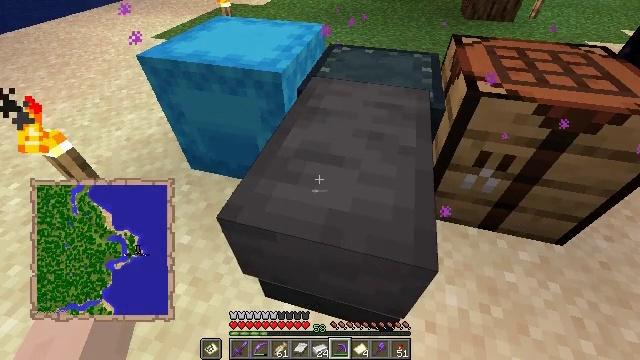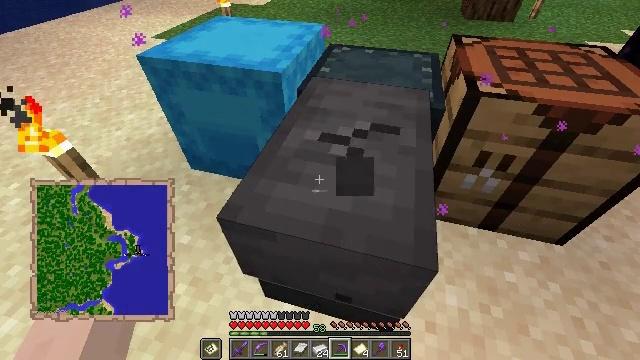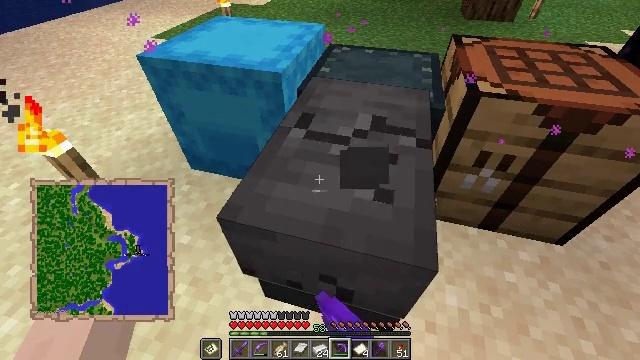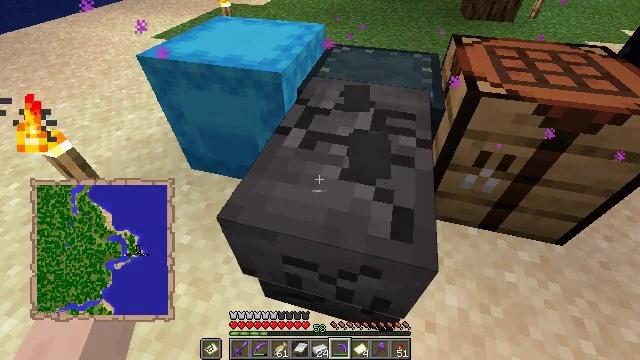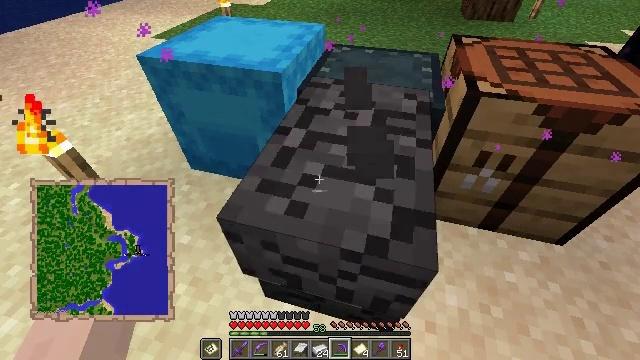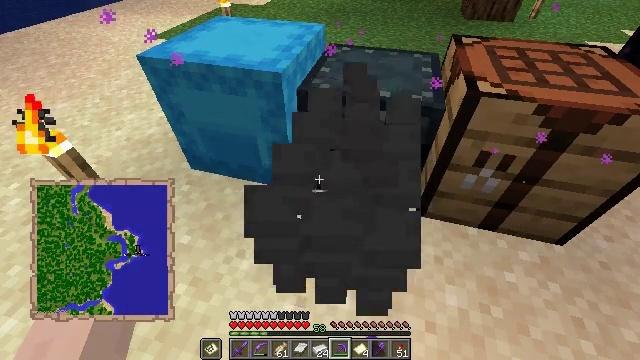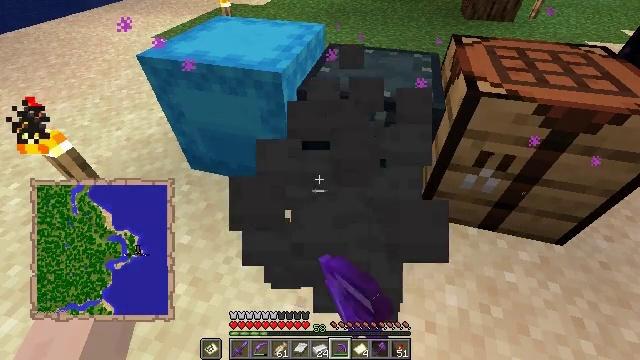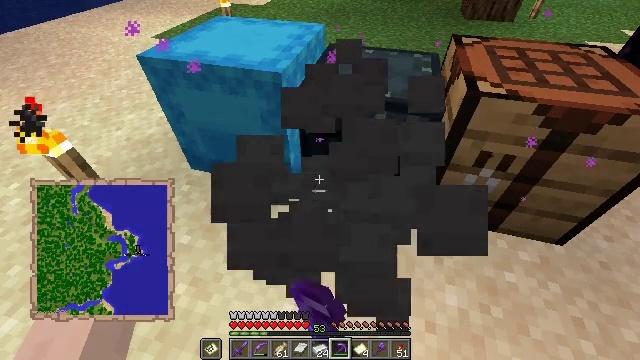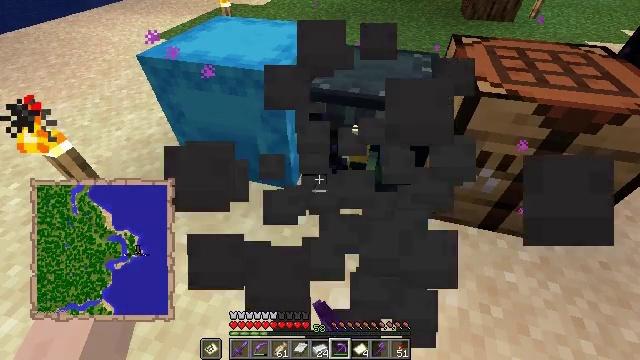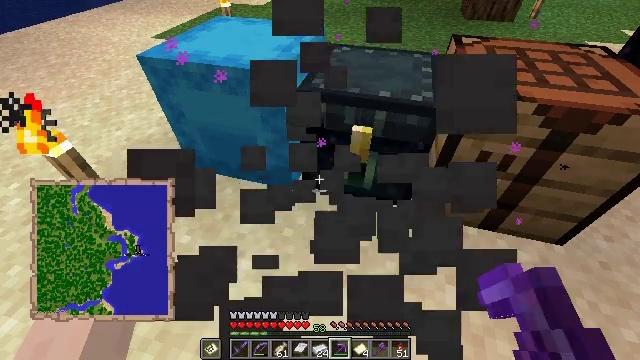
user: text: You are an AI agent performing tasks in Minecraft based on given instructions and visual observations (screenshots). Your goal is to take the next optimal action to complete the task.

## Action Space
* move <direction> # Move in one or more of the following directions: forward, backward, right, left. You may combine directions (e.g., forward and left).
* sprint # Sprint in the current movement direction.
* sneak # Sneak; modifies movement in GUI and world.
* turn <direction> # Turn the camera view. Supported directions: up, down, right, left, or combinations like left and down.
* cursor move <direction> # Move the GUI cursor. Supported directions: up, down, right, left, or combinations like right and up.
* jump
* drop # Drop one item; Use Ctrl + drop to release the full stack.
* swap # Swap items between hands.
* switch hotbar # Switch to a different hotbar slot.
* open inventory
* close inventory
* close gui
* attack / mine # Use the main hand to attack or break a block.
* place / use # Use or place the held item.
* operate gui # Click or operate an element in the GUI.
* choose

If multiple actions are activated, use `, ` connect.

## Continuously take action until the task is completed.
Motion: motion action
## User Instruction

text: Attack the anvil to pick it up.
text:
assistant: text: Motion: attack / mine
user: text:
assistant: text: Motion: attack / mine
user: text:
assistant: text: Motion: attack / mine
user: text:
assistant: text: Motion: attack / mine
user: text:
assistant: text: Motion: attack / mine
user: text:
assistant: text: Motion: attack / mine
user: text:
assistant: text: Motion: attack / mine
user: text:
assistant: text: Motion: attack / mine
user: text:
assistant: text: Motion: attack / mine
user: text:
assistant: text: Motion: attack / mine